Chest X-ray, AP view. Patient: 34 years old, sex F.
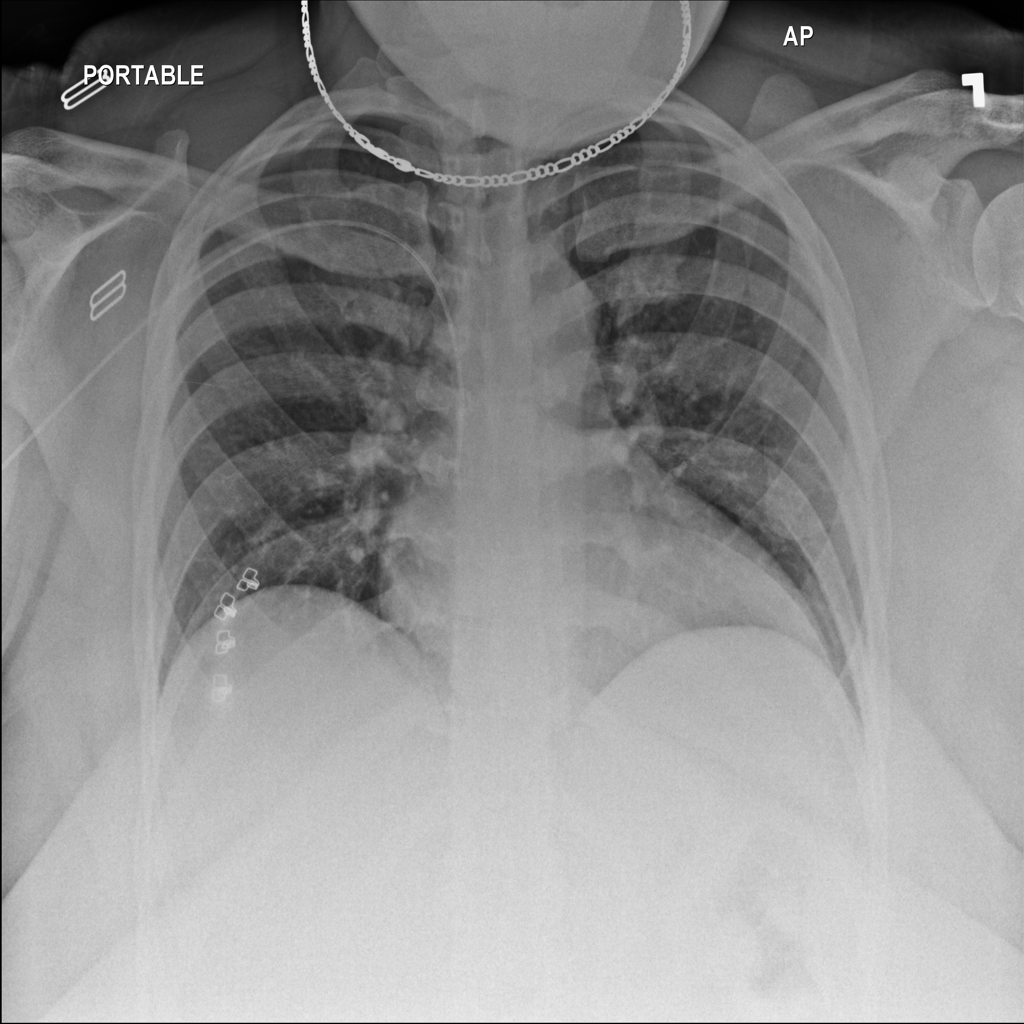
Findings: Infiltration